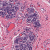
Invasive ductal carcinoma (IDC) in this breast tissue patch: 0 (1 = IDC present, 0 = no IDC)